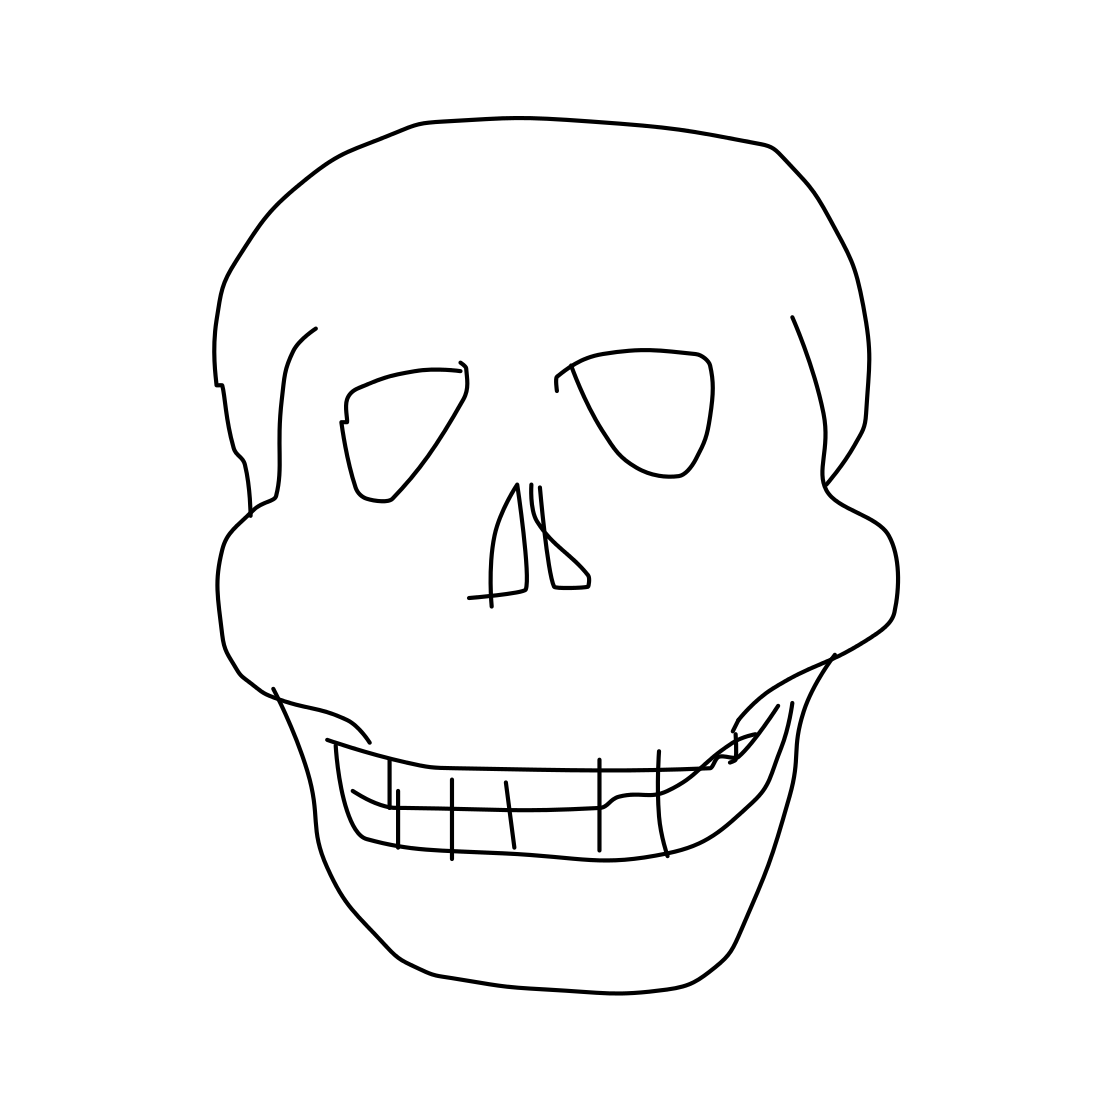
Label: skull